Question: I've modified the <URL> and now looks like this:
<URL>
'''
.ui-slider-handle{
-webkit-border-radius: 50%;
color: #ecf0f1 !important;
line-height: 40px !important;
top: -15px !important;
width: 40px !important;
height: 40px !important;
background:#16a085 !important;
text-decoration: none;
text-align: center;
text-transform: uppercase;
border: none !important;
-webkit-transition:background .25s ease-in;
-moz-transition:background .25s ease-in;
-o-transition:background .25s ease-in;
transition:background .25s ease-in;
-webkit-backface-visibility: hidden !important;
cursor: pointer!important;
}
.ui-slider-handle:hover{
background:#2fe2bf !important;
}
.ui-slider-handle:active{
background:#16a085 !important;
}
.ui-slider-handle:focus{
outline: none !important;
}
.ui-slider-range {
background:#1abc9c !important;
border: none !important;
-webkit-border-radius: 10px !important;
}
.ui-slider{
-webkit-border-radius: 10px !important;
border: none !important;
background:#e8edf2 !important;
}
'''
Forget the css, I did a quick customization and perhaps it has some mistakes... Anyway, what I'm trying to do is put black dots in each step so the user'll be able to see where will be the next step and the amount of it. Like in the image bellow.

What would be the best way to do it?
First I thougth to put and element with jquery and repeat it n times (deppending the number of steps). But may be it's possible to do with pure CSS.
Do you have any idea or advice?
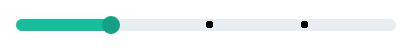
Answer: Is this ok?
<URL>
'''
.dots{
width: 10px;
height: 10px;
background: black;
border-radius: 5px;
display: block;
position: absolute;
top: 2px;
}
'''
'''
var foo = total - 1;
var mar = $( ".ui-slider" ).width() / foo;
for (var x = 0; x < foo; x++){
$(".ui-slider" ).append("<span class='dots' style='left:"+ x * mar + "px'></span>");
}
'''
You can use percentage an em's too: <URL>